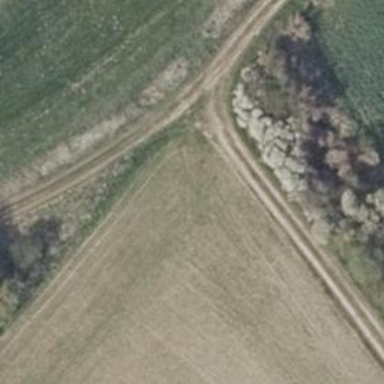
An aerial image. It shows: Track with grade 3 tracktype.